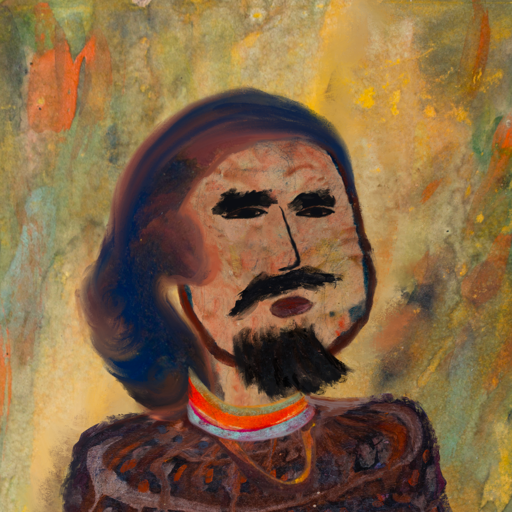
Background: Comrade, Head And Neck Side: Orphan, Face Side: Mosgoul, Bust: Hypocrite, Hair Side: Mother_And_Son_Son, Head Accessory: Blank, Second Necklace: Comrade, Necklace: Sisters, Baby: Blank